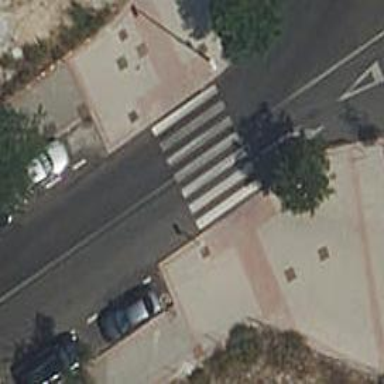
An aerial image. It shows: Zebra crossing on the road.